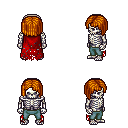
a pixel art fantasy rpg character, male body template, skeleton, red tattered cape, teal pants, dark blonde pageboy hairstyle, four views (front, back, left, right), 2x2 character sprite sheet, small pixel art, hard edges, no anti-aliasing